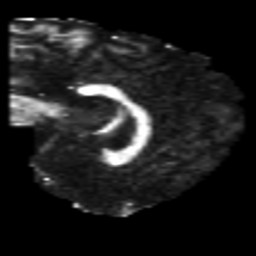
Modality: FA
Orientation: sagittal
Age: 30
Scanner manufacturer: philips
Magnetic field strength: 3 T
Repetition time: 8.43 s
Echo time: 0.1273 s